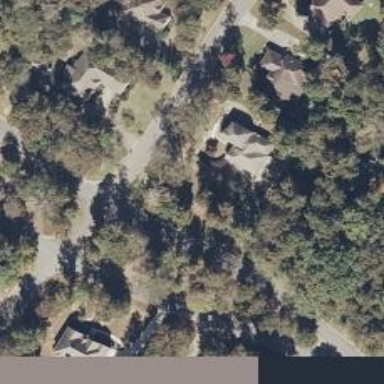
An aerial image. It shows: Residential road.